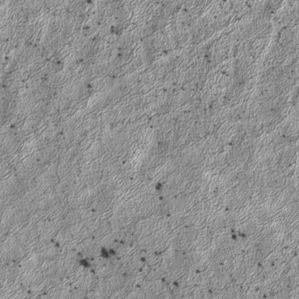
Label: frost